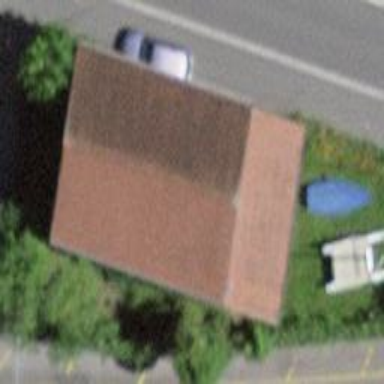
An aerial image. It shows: Garage building.